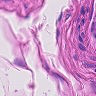
Metastatic tissue present: no